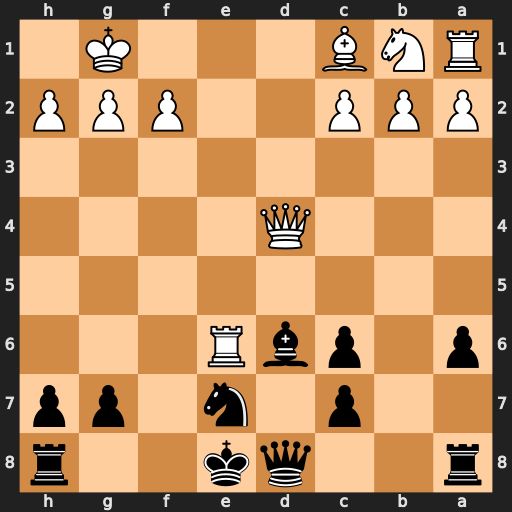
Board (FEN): r2qk2r/2p1n1pp/p1pbR3/8/3Q4/8/PPP2PPP/RNB3K1
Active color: b
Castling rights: kq
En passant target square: -
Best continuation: Bxh2+ Kxh2 Qxd4